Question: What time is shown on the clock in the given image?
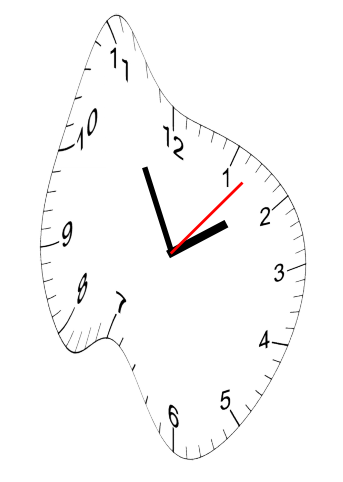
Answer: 01:55:07